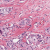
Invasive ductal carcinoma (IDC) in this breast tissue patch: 1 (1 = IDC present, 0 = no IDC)